Question: I got a question about using textures in WPF on 3D models. this is my first time in WPF 3D.
It did succeed doing it (kinda) the same way for the floor plane. It works to get the texture on the model that represent the 4 outside walls but its completly streched and/or it's displayed crooked as seen on the following image.

I think the problem is that the model has more then 4 points, It has 8 to be exact and 4 planes constructed out of 2 triangles each.
I dont really know what I'm doing wrong. It probably has something to do with the texture coordinates but I cant figure out what. Already tried some other values on the texture coordinates but that did not help much.
It would be great if someone could help me figure this out or atleast point me in the right direction.
my XAML code of the model:
'''
<GeometryModel3D>
<GeometryModel3D.Geometry>
<MeshGeometry3D Positions="20,0,0 20,0,3 20,20,3 20,20,0 0,20,3 0,0,0 0,20,0 0,0,3"
TriangleIndices="0 1 2 3 0 2 4 5 6 4 7 5 0 5 1 1 5 7 6 3 4 4 3 2"
TextureCoordinates="0,0 0,1 1,0 1,1 0,0 0,1 1,0 1,1 0,1 0,1 1,0 1,1 0,0 0,1 1,0 1,1"/>
</GeometryModel3D.Geometry>
<GeometryModel3D.Material>
<DiffuseMaterial>
<DiffuseMaterial.Brush>
<ImageBrush ImageSource="pack://siteoforigin:,,,/images/brick.jpg" />
</DiffuseMaterial.Brush>
</DiffuseMaterial>
</GeometryModel3D.Material>
<GeometryModel3D.BackMaterial>
<DiffuseMaterial>
<DiffuseMaterial.Brush>
<SolidColorBrush Color="Blue"/>
</DiffuseMaterial.Brush>
</DiffuseMaterial>
</GeometryModel3D.BackMaterial>
</GeometryModel3D>
'''
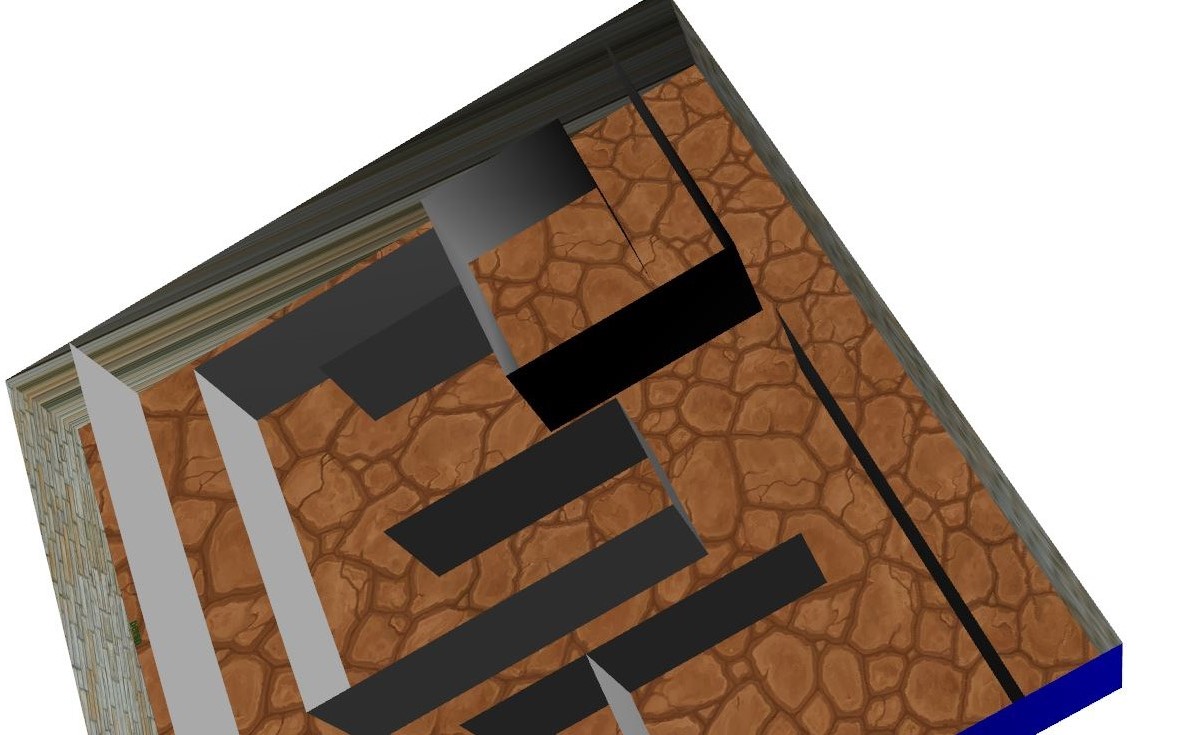
Answer: I fixed it myself. Instead of re-using the same point for multiple vertices, I re-created the point. Now I have a few more points but it works to put the texture decent on every rectangle.
example how i used to do it:
'''
points: 0,0,0 0,0,1 1,0,0 1,0,1 0,1,0 0,1,1
indices: 0 2 1 2 3 1 0 1 4 1 4 3
texture coordinates: 0,1 0,0 1,1 1,0 1,1 1,0
example how i fixed:
points: 0,0,0 0,0,1 1,0,0 1,0,1 0,0,0 0,0,1 0,1,0 0,1,1
indices: 0 2 1 2 3 1 4 5 6 7 6 4
texture coordinates: 0,1 0,0 1,1 1,0 1,1 1,0 0,1 0,0
'''
this isnt probably the most efficient/best sollution but it is a solution and it worked for me.